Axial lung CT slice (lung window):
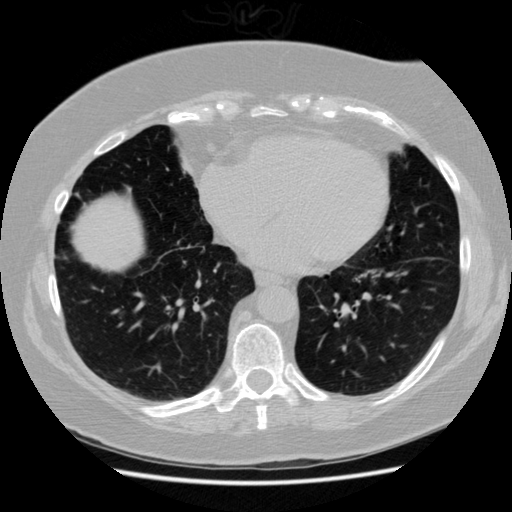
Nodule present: no